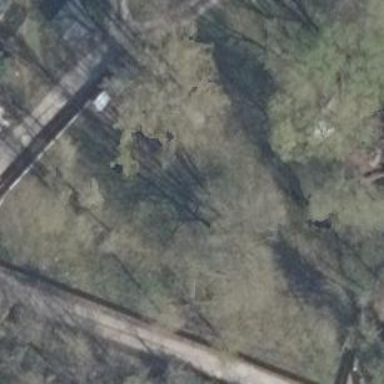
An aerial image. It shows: Row of trees in natural setting.